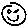
Label: smiley face